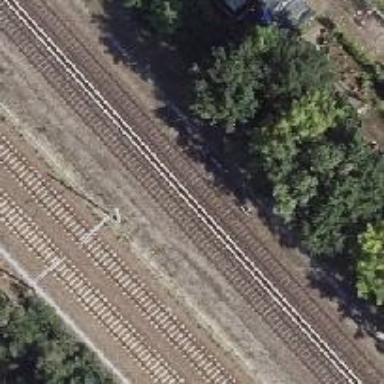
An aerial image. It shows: Railway signal.